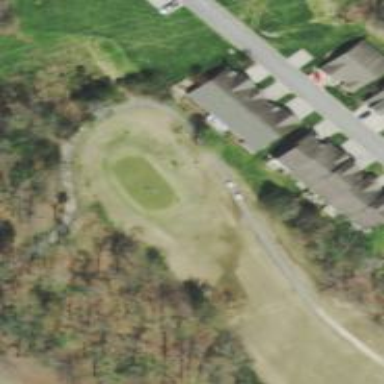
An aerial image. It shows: Golf hole.